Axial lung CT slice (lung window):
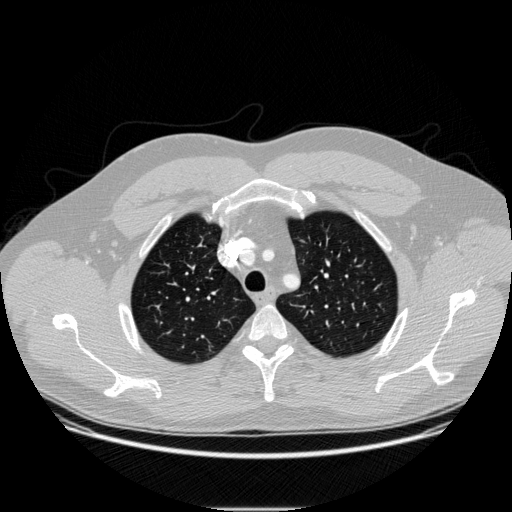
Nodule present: no